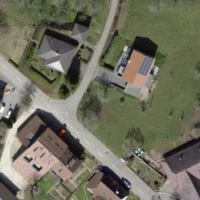
EUNIS habitat code: 55
Species observed at this site:
Fragaria moschata